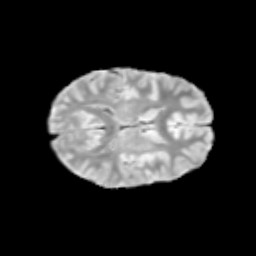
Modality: T2w
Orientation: axial
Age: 10
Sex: female
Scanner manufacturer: siemens
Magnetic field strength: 3 T
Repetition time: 3.8 s
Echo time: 0.07 s